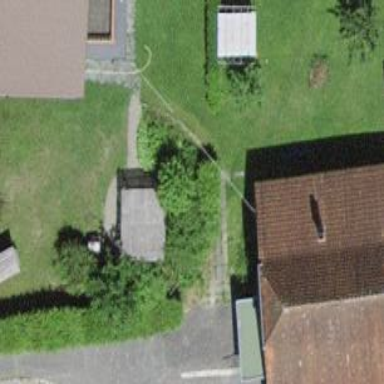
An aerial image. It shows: Garage building.